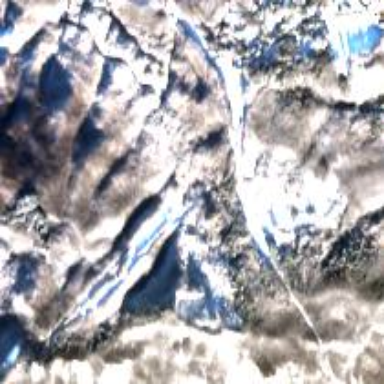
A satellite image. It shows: Area designated for winter sports.